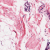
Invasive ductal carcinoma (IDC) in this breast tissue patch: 0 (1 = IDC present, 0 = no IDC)